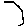
Label: hexagon